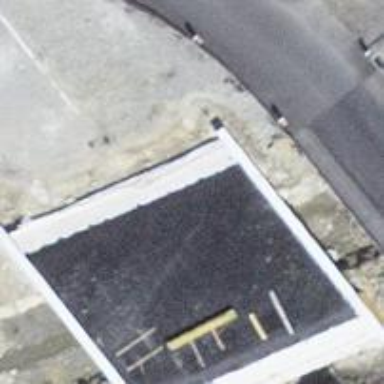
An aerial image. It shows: Bus stop with platform for public transport.